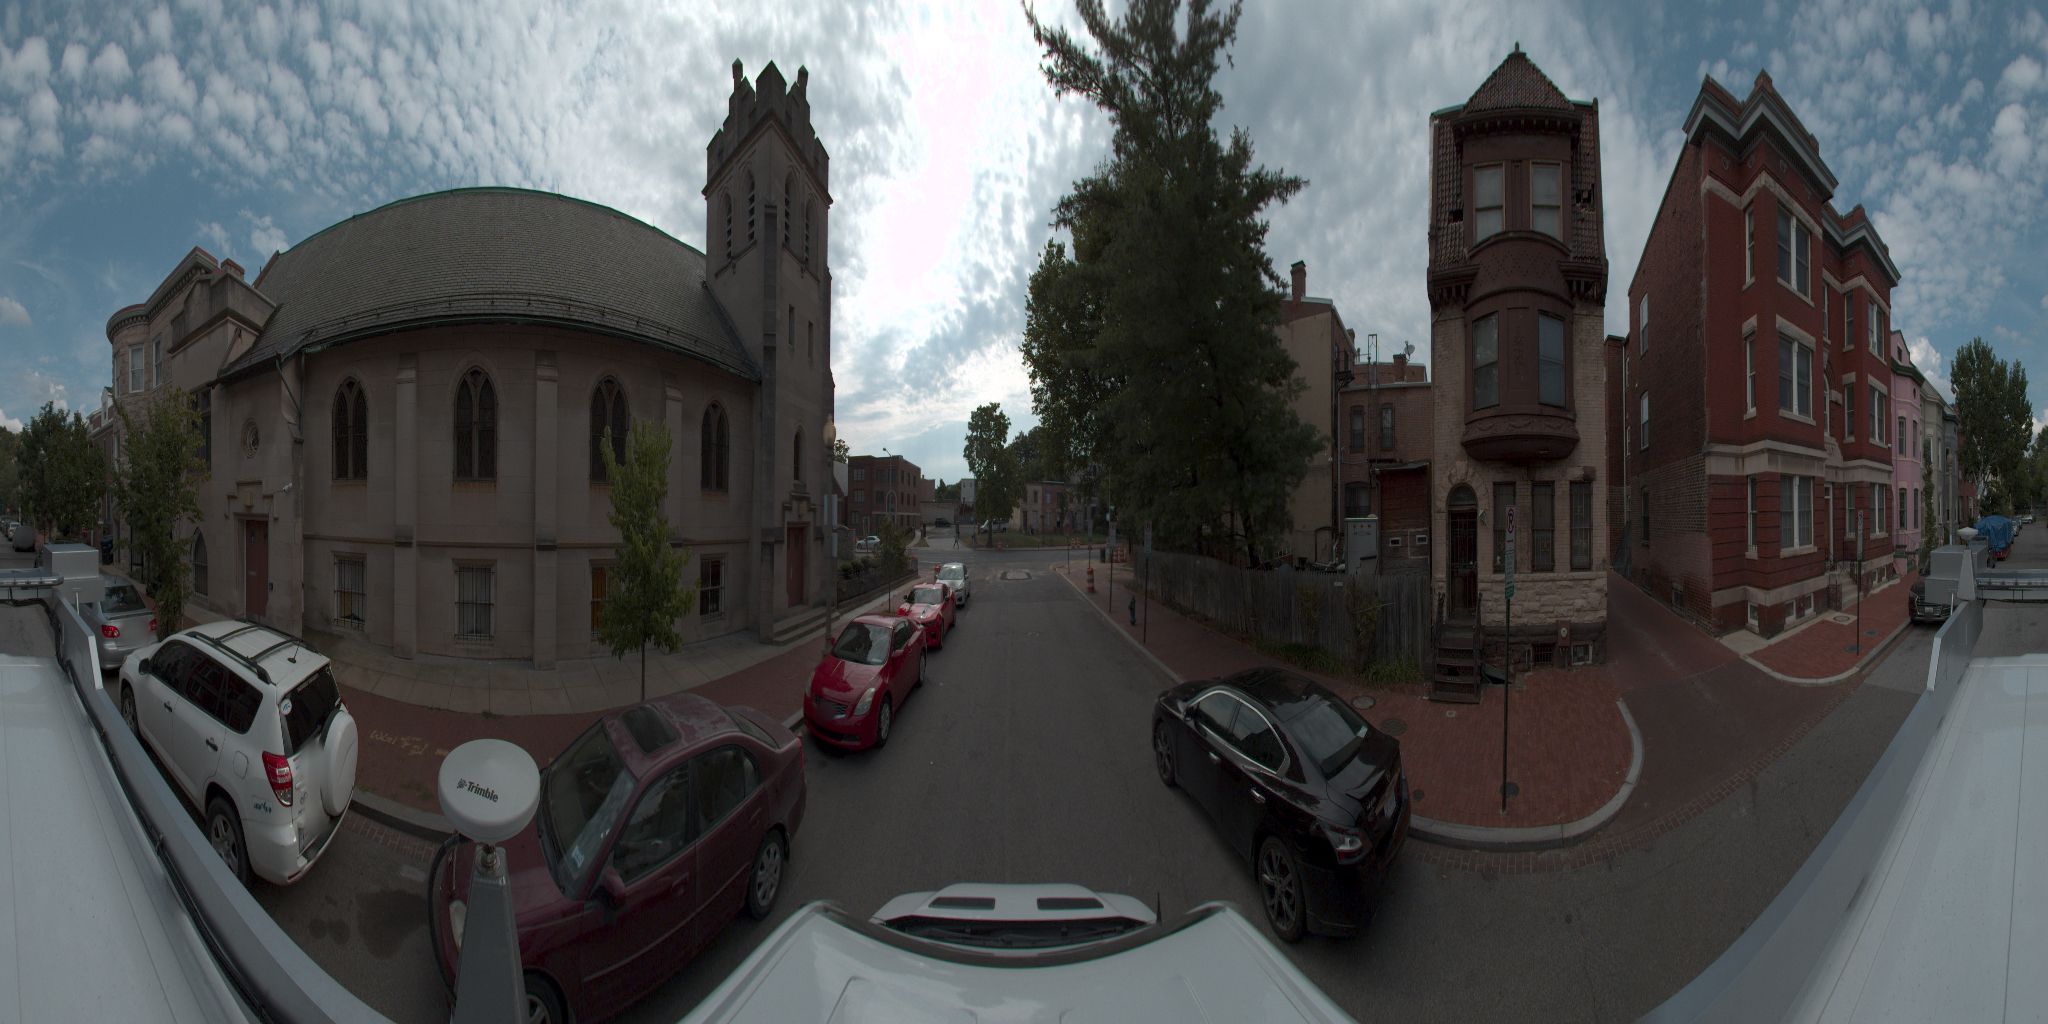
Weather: cloudy
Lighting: day
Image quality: good
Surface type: walking surface
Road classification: residential
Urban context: urban centre
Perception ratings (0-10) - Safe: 4, Lively: 8.92, Beautiful: 9.08, Boring: 2.2, Depressing: 1.49, Wealthy: 3.47